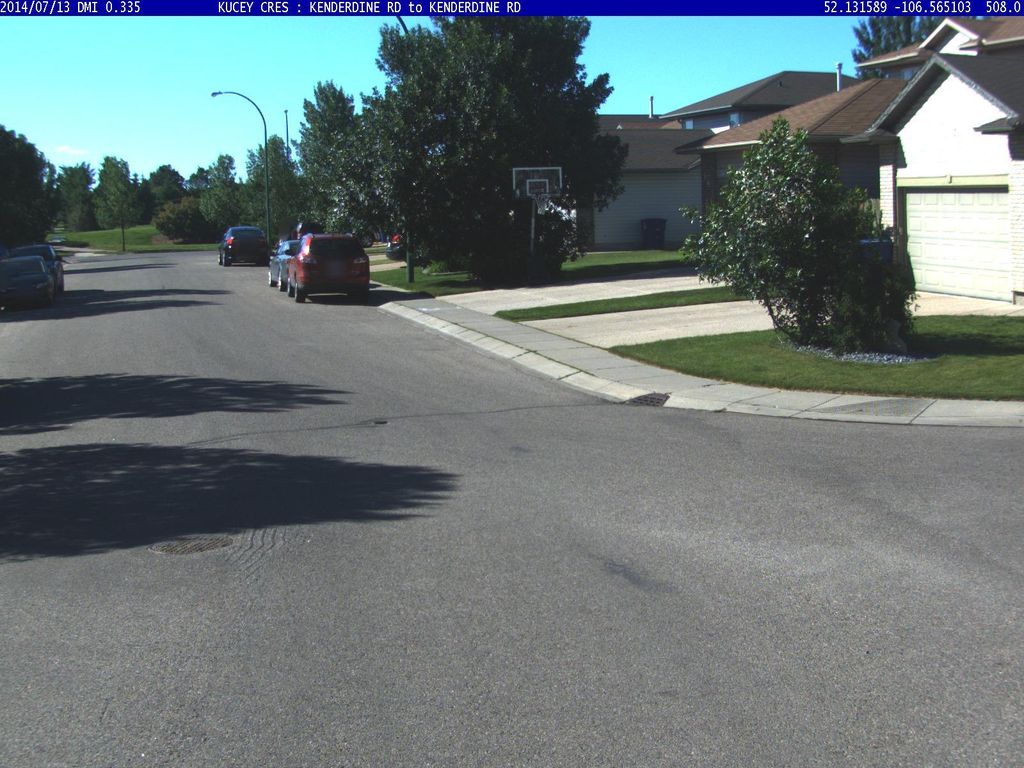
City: saskatoon